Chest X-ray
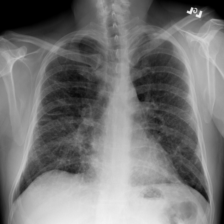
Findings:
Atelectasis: negative
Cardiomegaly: negative
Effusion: negative
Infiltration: negative
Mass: negative
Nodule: negative
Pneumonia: negative
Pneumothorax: negative
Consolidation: negative
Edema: negative
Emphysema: negative
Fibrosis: negative
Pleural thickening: negative
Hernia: negative